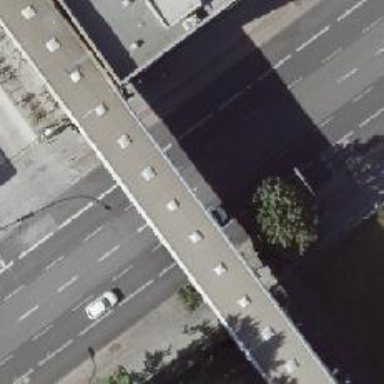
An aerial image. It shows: Asphalt secondary road with separate sidewalk and cycle track. There is building passage tunnel along the road.